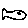
Label: fish